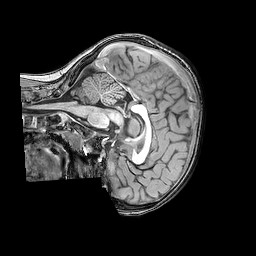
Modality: T1w
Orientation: sagittal
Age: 6
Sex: male
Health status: healthy